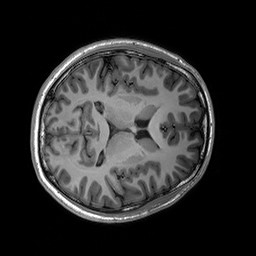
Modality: T1w
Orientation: axial
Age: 19
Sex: male
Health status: healthy
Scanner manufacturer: siemens
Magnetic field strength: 3 T
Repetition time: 2.3 s
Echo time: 0.00236 s